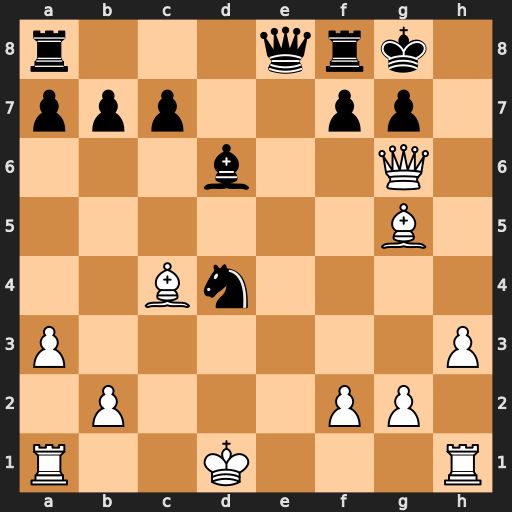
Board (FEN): r3qrk1/ppp2pp1/3b2Q1/6B1/2Bn4/P6P/1P3PP1/R2K3R
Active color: w
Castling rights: -
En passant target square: -
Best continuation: Bf6 Qe2+ Bxe2